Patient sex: F
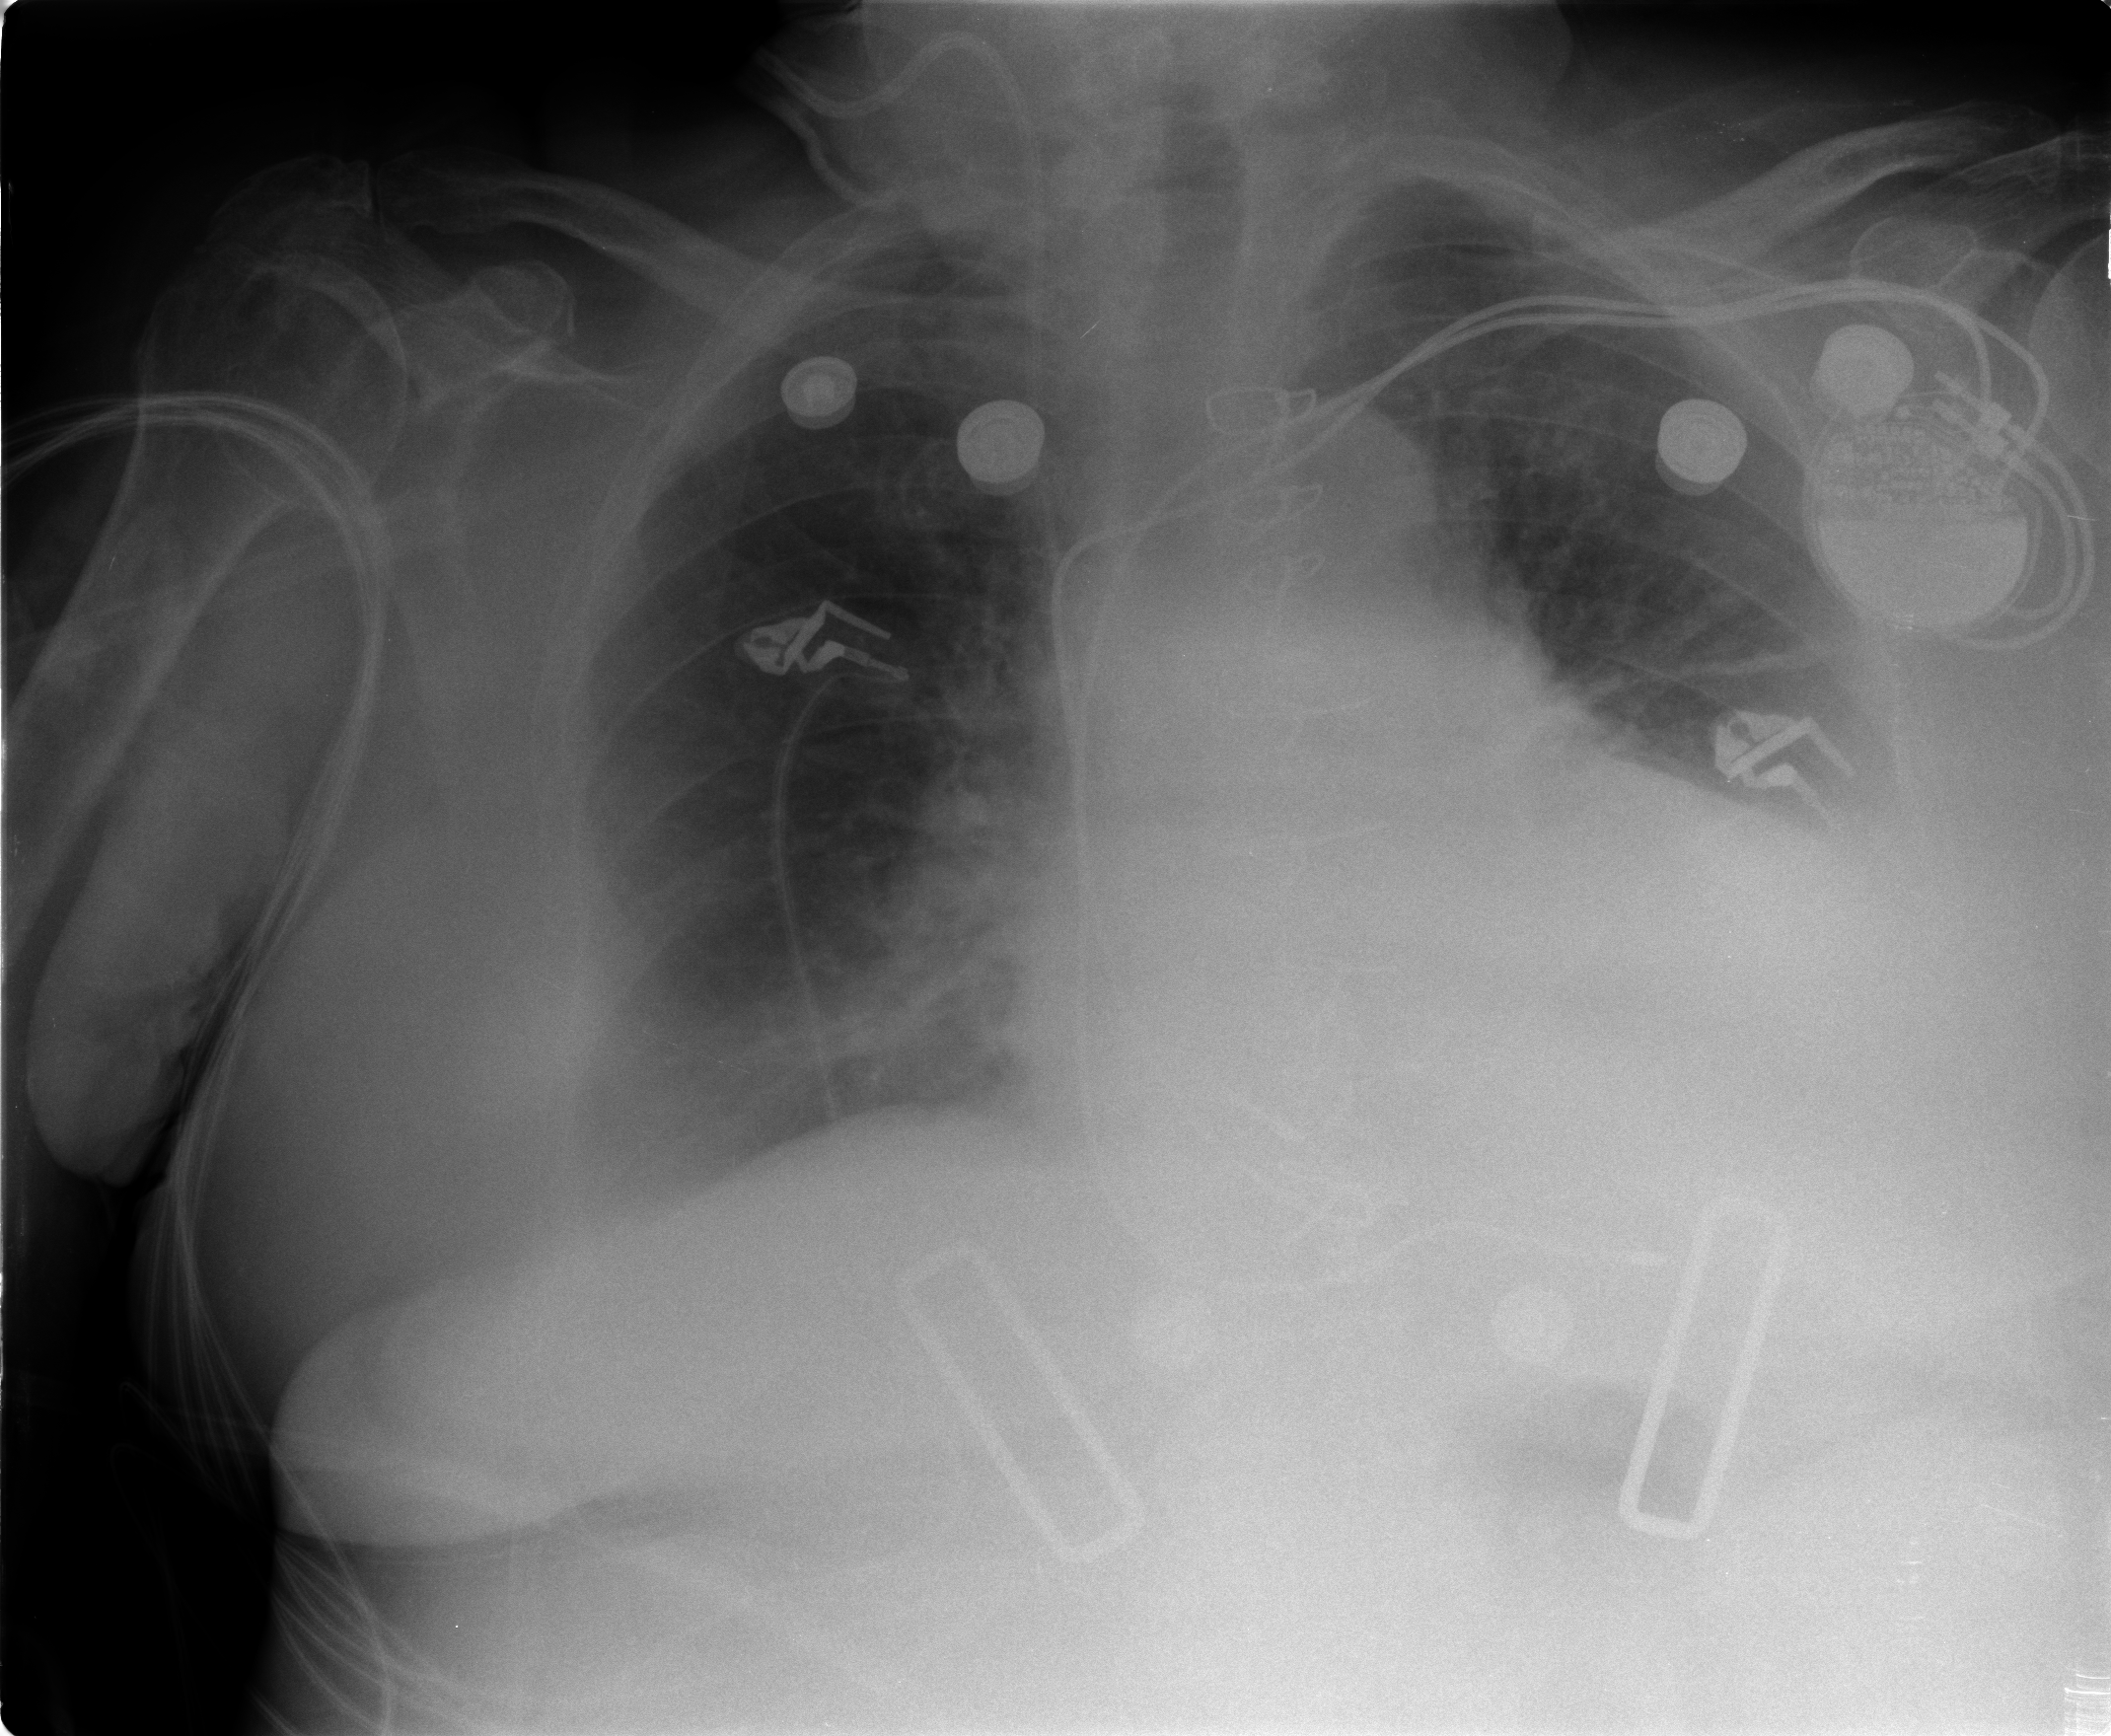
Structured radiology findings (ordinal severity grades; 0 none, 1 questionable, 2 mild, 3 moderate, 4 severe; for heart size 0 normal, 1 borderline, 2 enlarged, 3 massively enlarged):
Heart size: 2
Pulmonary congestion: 2
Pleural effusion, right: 2
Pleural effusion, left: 2
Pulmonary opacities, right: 0
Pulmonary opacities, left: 0
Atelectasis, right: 2
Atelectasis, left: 2